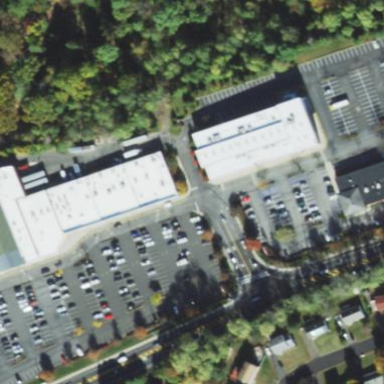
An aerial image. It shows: Retail area.